Question: When using this I am getting the default design for Ruby on Rails . How can i just print it as regular text in my current design like '<%= error.text %>'?
'''
class Users < ActiveRecord::Base
validates_presence_of :username, :message => "Du skal udfylde brugernavn"
attr_accessible :email, :password, :username
end
'''
'''
class HomeController < ApplicationController
def index
if params[:username]
l = Users.new(:username => params[:username], :password => params[:password], :email => params[:email]).save!
if Users.save?
z = Users.where(:username => params[:username]).limit(1).last
@debugging="Yay"
else
@debugging = user.errors.full_messages.join("<br/>")
end
end
end
end
'''
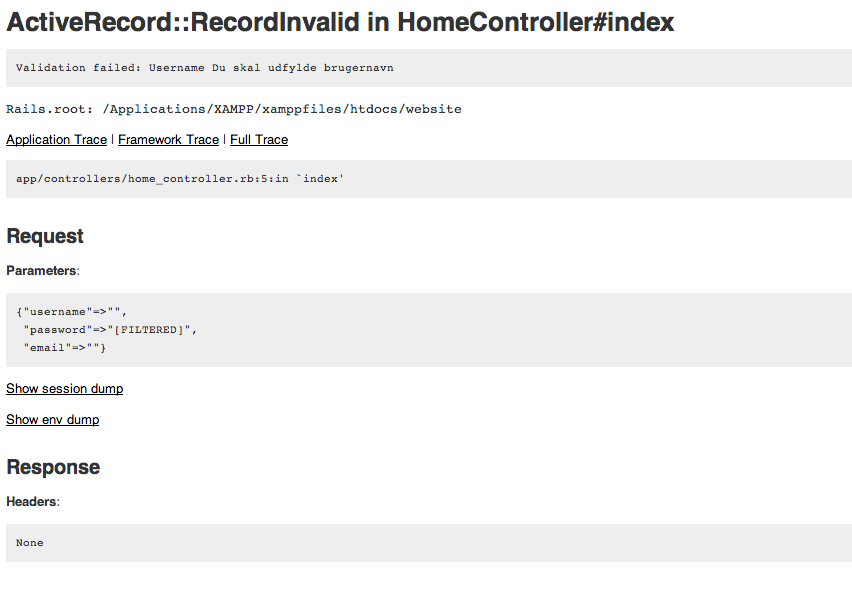
Answer: '''
validates_presence_of :username, :message => "Du skal udfylde brugernavn"
'''
'''
if user.save
flash[:success] = 'User saved successfully'
else
flash[:error] = user.errors.full_messages.join('<br />')
end
'''
Not 'if Users.save?' it should be 'l.save'. (I suggest you to use 'User' as model)
'''
if params[:username]
l = Users.new(:username => params[:username], :password => params[:password], :email => params[:email])
if l.save
z = Users.where(:username => params[:username]).limit(1).last
@debugging="Yay"
else
@debugging = l.errors.full_messages.join("<br/>")
end
end
'''